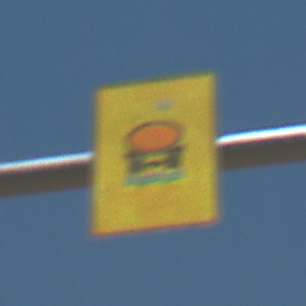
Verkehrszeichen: FahrzeugeMitWassergefaehrdenderLadungOhnePfeilsymbol
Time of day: Midday
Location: Outdoor (Nature)
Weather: Clear
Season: NotSpecified
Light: Natural